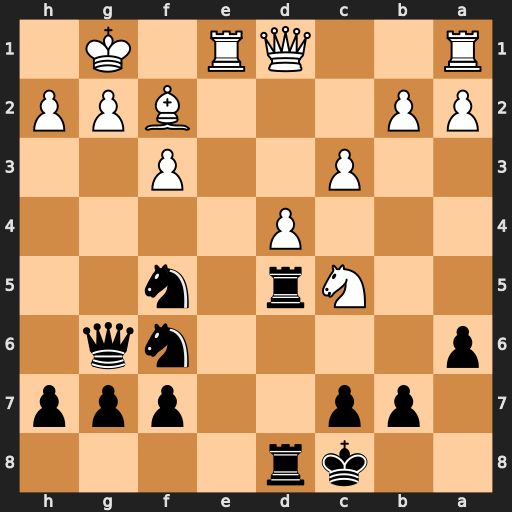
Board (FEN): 2kr4/1pp2ppp/p4nq1/2Nr1n2/3P4/2P2P2/PP3BPP/R2QR1K1
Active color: b
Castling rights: -
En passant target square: -
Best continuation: Rxc5 dxc5 Rxd1